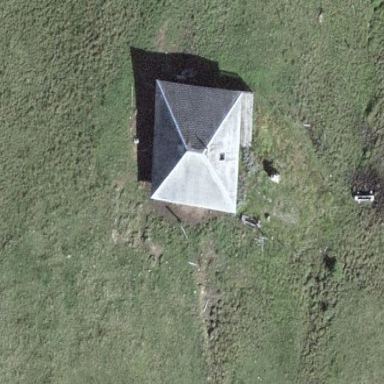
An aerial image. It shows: Stable building.